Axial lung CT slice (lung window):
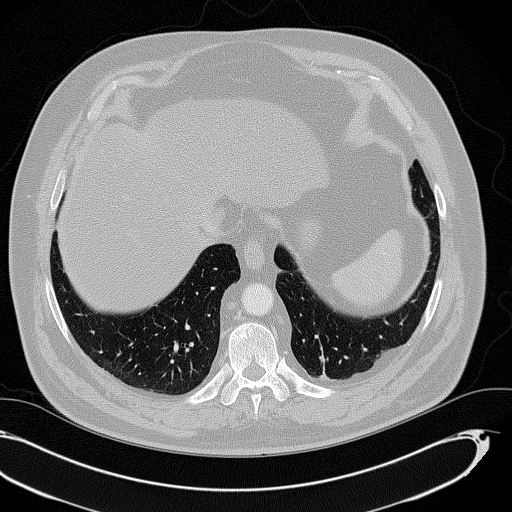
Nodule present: no